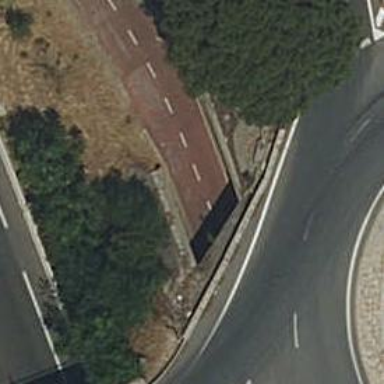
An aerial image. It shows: Tunnel for cyclists along cycleway.